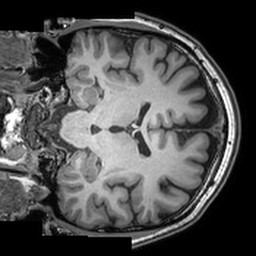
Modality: T1w
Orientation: coronal
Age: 35
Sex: male
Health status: healthy
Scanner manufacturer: philips
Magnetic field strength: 3 T
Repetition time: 0.007012 s
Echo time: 0.003171 s